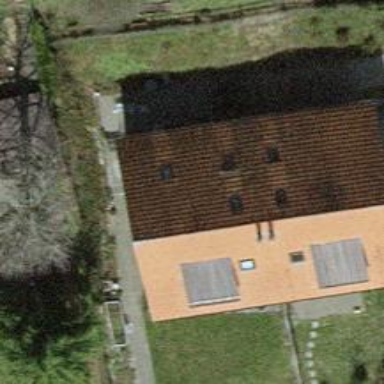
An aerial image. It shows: Semi-detached house.